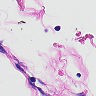
Metastatic tissue present: no